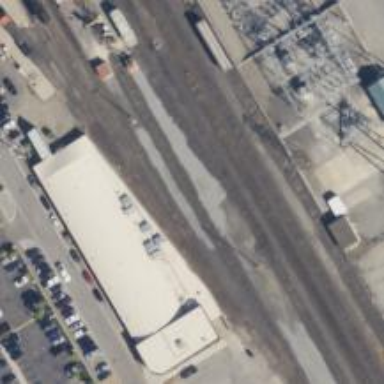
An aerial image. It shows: Rail spur service.